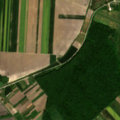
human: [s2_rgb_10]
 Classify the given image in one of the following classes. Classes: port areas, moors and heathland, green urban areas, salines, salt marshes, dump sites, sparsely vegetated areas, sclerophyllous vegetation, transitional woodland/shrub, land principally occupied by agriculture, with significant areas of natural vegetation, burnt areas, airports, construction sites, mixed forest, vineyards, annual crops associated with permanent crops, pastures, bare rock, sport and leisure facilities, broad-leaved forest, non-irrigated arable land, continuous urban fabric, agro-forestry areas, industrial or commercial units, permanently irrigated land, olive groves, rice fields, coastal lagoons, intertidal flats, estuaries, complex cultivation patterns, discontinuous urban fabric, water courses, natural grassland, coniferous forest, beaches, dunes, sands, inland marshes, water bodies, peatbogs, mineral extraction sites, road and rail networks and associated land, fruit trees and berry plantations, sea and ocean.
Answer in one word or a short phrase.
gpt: non-irrigated arable land, complex cultivation patterns, broad-leaved forest